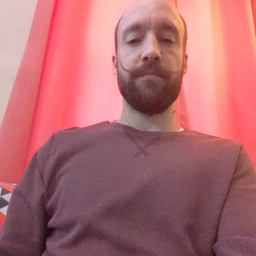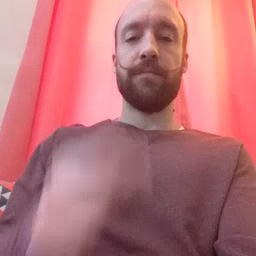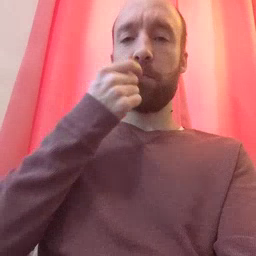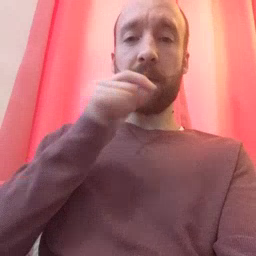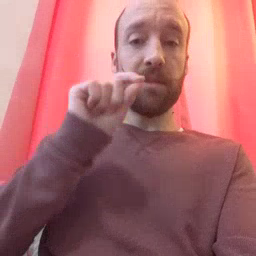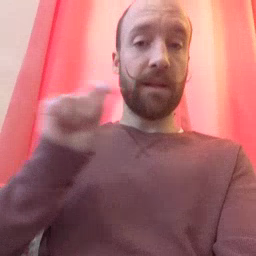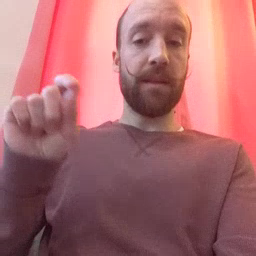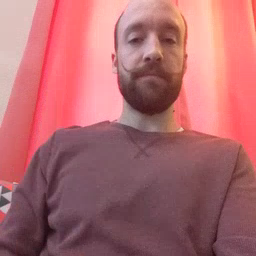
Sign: pencil